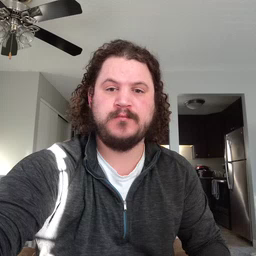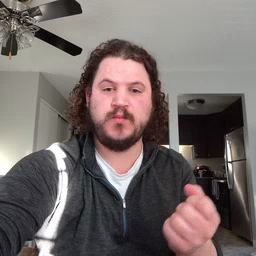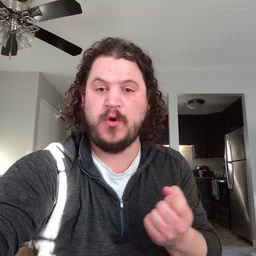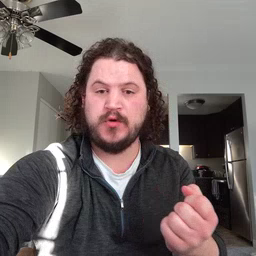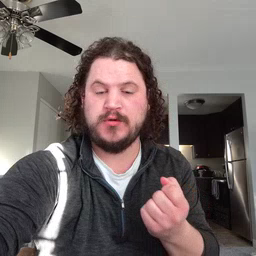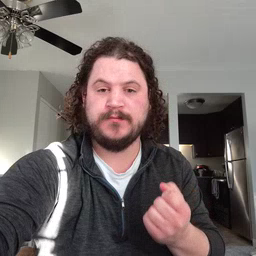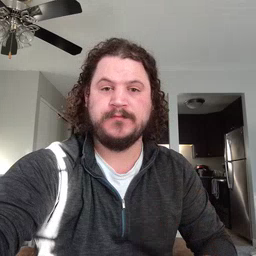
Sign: drawer